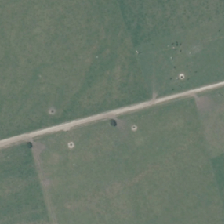
Land cover: shortrotation_cropland